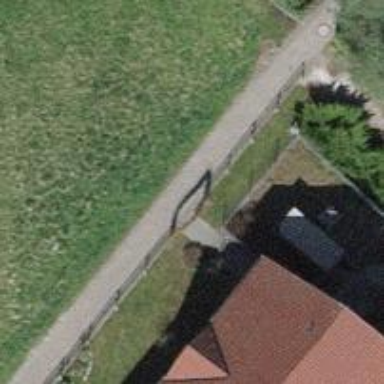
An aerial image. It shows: Footway along the road.